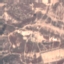
Land use / land cover class: HerbaceousVegetation